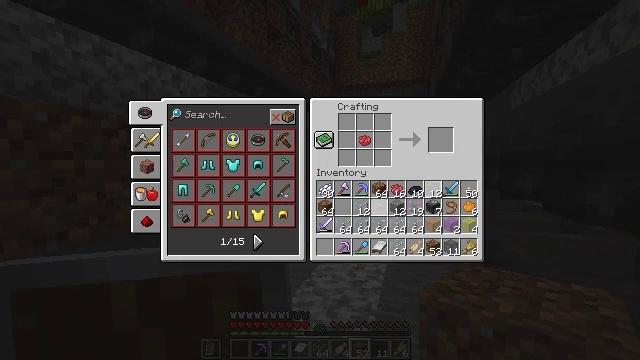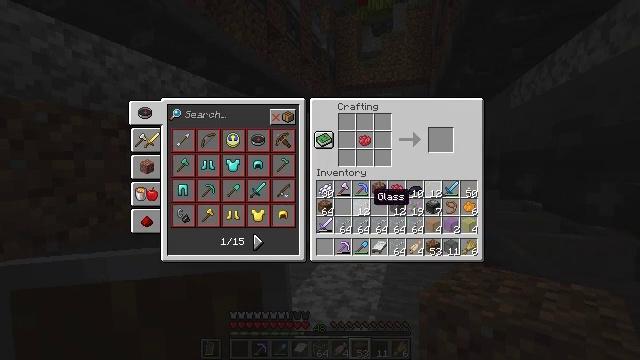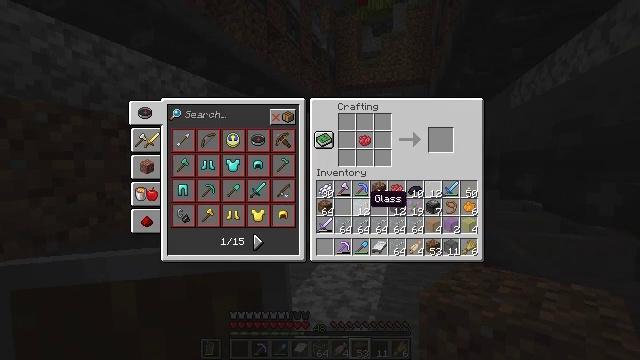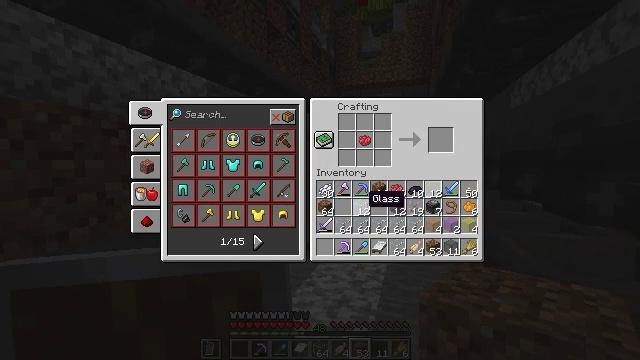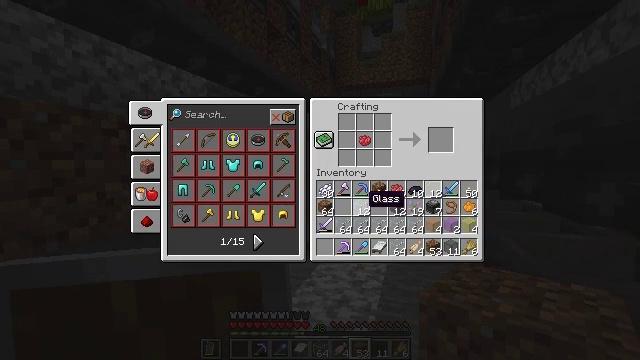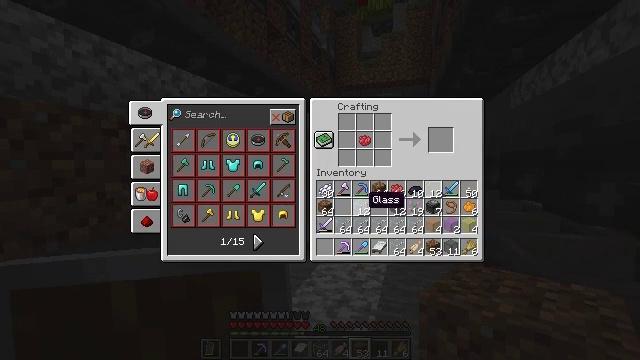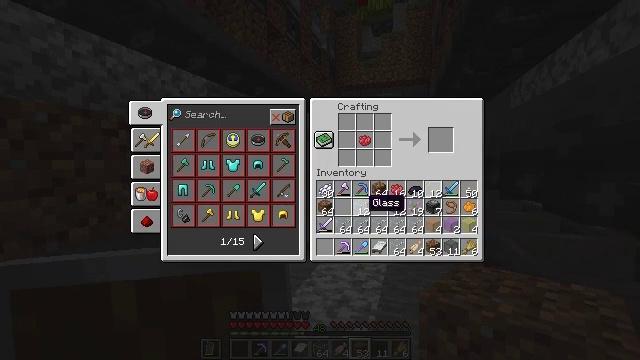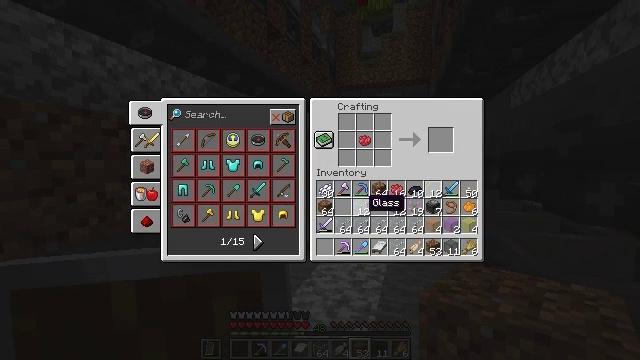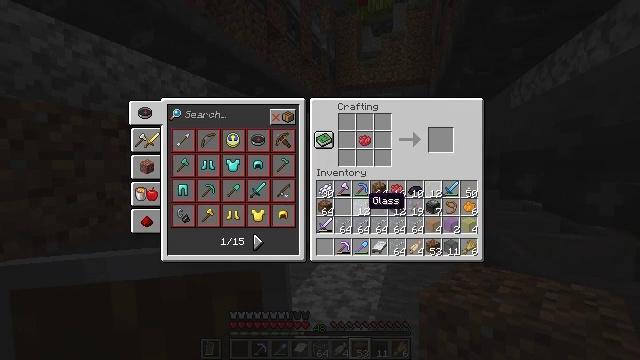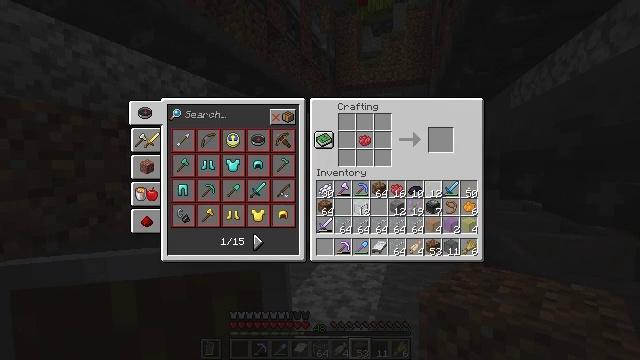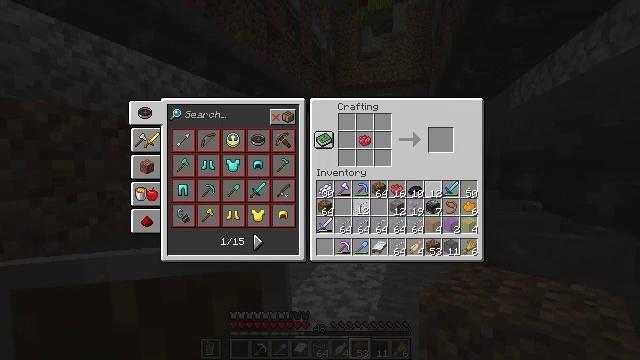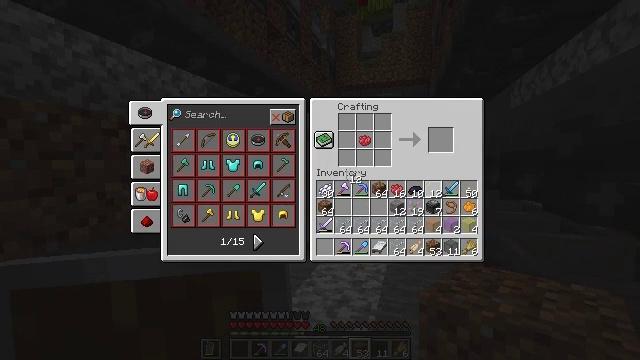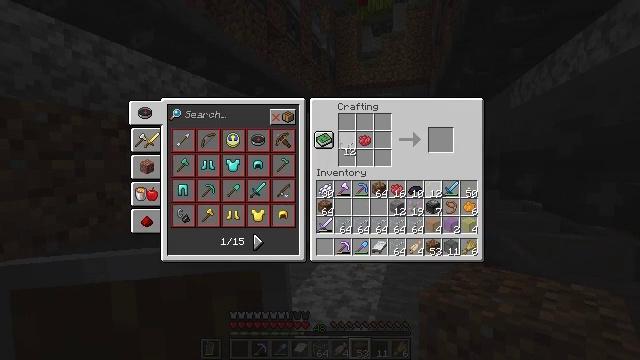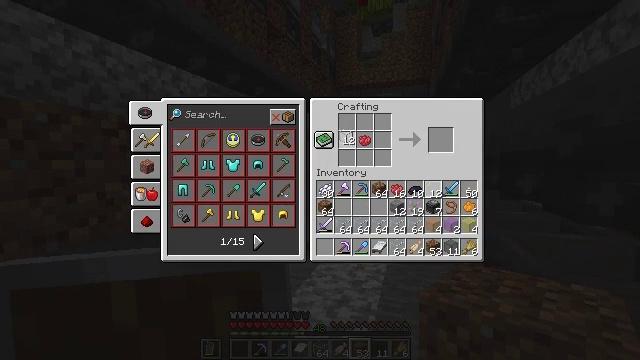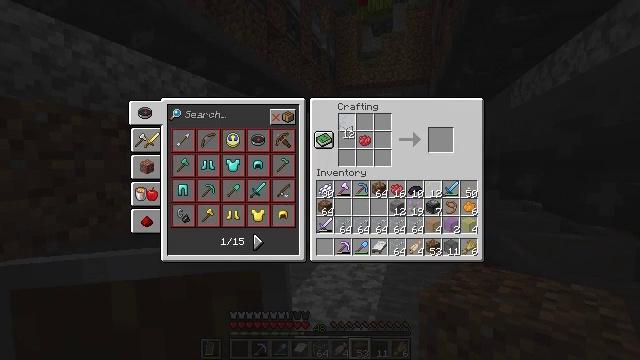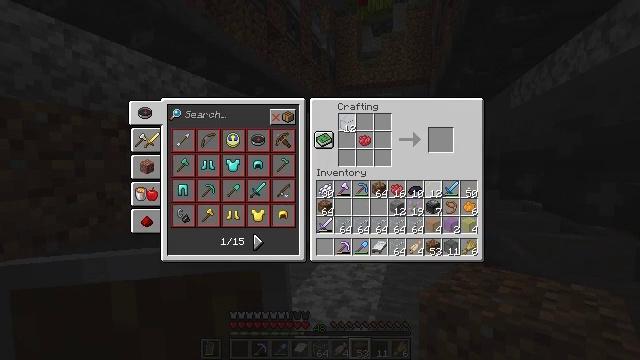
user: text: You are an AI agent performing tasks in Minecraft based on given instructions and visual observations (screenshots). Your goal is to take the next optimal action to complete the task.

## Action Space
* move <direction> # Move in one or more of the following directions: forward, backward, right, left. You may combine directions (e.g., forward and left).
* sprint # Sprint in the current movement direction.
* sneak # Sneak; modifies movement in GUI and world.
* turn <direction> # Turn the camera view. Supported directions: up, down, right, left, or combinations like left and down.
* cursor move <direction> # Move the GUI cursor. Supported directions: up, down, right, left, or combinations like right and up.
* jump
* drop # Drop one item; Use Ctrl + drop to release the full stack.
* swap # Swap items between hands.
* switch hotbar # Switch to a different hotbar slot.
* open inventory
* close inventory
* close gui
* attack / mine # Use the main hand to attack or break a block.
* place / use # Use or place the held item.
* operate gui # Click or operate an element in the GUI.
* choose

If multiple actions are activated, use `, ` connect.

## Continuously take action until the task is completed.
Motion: motion action
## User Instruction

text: Craft a red stained glass.
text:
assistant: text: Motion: cursor move left and down
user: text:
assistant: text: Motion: no_op
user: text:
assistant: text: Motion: no_op
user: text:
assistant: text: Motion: no_op
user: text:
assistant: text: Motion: no_op
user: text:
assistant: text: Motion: no_op
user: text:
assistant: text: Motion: no_op
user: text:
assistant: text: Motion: no_op
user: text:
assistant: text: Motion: operate gui
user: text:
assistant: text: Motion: operate gui
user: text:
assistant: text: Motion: cursor move up
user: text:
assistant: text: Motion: cursor move up
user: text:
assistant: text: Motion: cursor move up
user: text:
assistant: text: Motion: no_op
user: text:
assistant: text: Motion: no_op
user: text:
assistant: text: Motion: no_op
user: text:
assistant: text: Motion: choose
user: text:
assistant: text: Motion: choose
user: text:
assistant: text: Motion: cursor move down, choose
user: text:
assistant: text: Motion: choose
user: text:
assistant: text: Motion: choose
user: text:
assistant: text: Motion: choose
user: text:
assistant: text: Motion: choose
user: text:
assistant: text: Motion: choose
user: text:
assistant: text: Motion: cursor move right, choose
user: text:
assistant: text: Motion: cursor move right, choose
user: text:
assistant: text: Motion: choose
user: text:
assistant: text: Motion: choose
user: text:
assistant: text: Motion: cursor move up, choose
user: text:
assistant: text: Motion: choose